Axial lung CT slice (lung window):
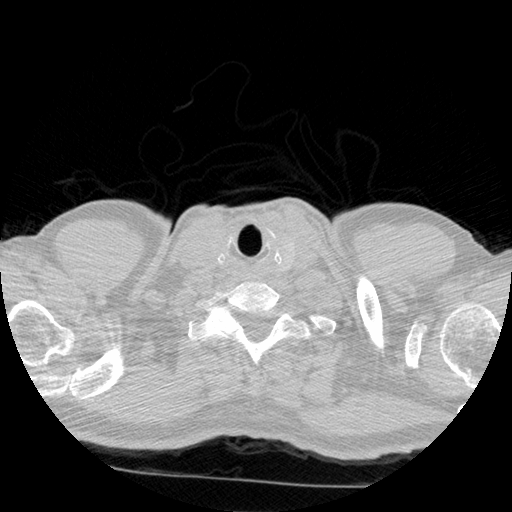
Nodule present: no